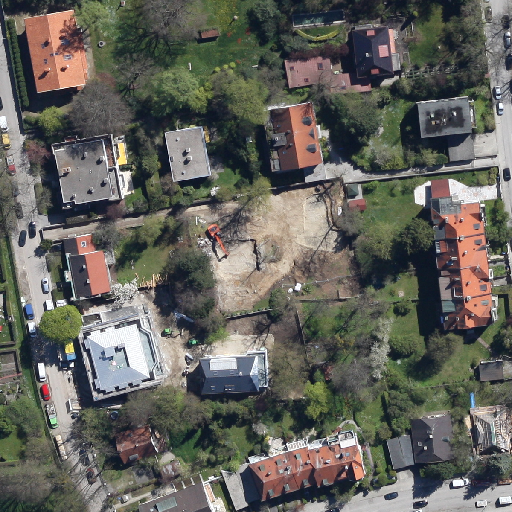
Referring expression: vehicle